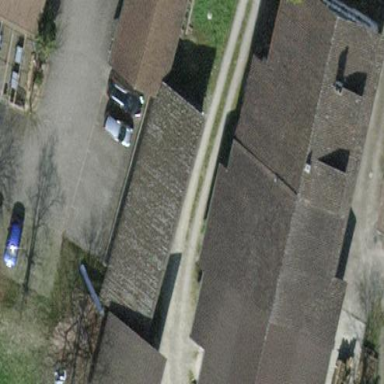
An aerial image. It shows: Gabled roof farm building.